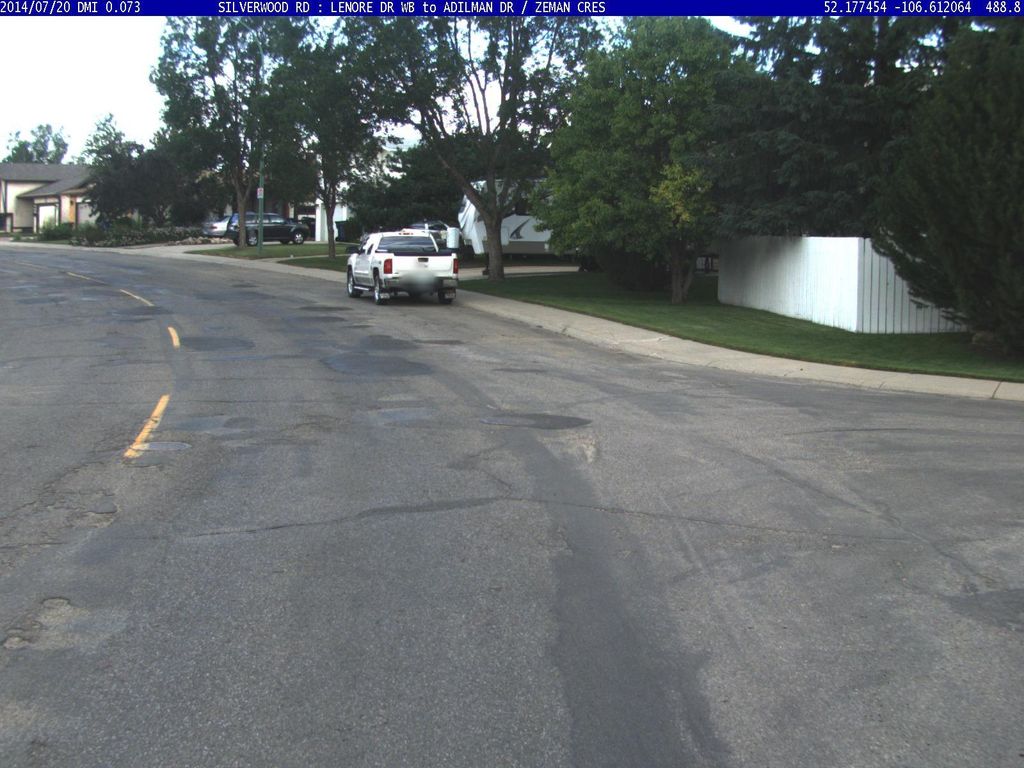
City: saskatoon